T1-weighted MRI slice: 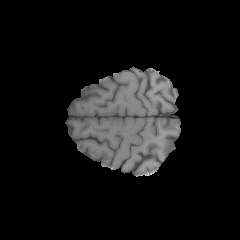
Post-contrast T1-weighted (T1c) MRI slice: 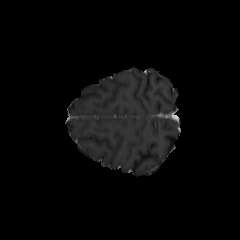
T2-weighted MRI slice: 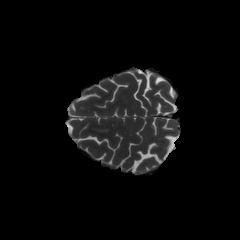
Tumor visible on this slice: no